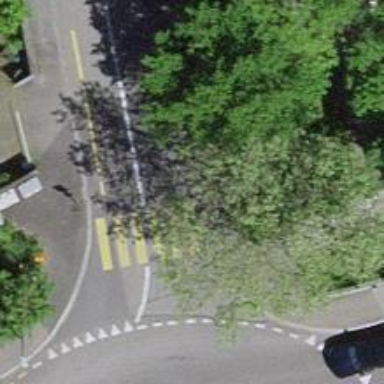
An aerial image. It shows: Uncontrolled zebra crossing with zebra markings.